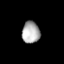
Tissue: lung
Cell type: Epithelial cells
Senescence score: 0.2358
Nuclear area (px): 381
Mean DAPI intensity: 172.533